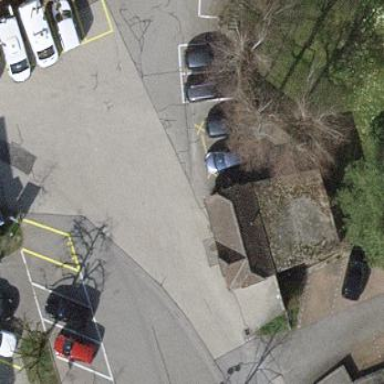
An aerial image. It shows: Building with toilets inside.